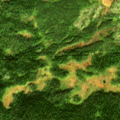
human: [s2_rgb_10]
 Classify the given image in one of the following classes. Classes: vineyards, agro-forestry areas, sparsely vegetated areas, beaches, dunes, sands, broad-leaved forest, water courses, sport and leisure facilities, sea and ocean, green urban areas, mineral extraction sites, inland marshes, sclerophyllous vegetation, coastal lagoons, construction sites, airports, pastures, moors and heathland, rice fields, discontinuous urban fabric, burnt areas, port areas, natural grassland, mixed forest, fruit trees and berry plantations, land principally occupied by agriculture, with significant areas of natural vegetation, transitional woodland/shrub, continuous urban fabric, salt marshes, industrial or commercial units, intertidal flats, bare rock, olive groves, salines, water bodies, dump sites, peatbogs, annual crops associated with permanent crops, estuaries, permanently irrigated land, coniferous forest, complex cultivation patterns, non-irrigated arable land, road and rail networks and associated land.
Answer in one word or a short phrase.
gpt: coniferous forest, transitional woodland/shrub